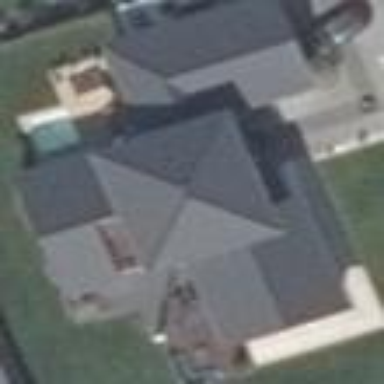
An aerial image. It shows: Building with hipped roof shape.